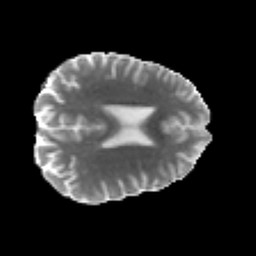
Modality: MD
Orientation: axial
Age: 32
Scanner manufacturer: philips
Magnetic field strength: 3 T
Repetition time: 8.6 s
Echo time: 0.127 s